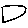
Label: square